Question:
This image is a navigation consisting of two DIVS with an image inside. DIV's are square and the problem here is that the navigation is angled. Currently, I can hover over the What we do tab (highlighted in black) but cannot get to the Who we are tab because it is covered by the What we do DIV. I could change the Z-index but this poses another issue in that then you cannot click on the center of the What we do box.
I would use CSS3 rotation however this site needs to be compatible with browsers dating back as far as god awful IE6. I wonder if anyone can help me and I look forward to hearing suggestions?!
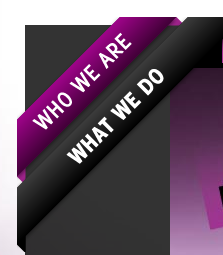
Answer: Just updating all answers on stackoverflow for my account - In the end I created anchor links and just made sure that I had them set to position relative and the correct z-index so they dont overlap eachother. Unfortunately when presented with a challenge like this often the only solution is by introducing flash or JavaScript which is often not ideal.